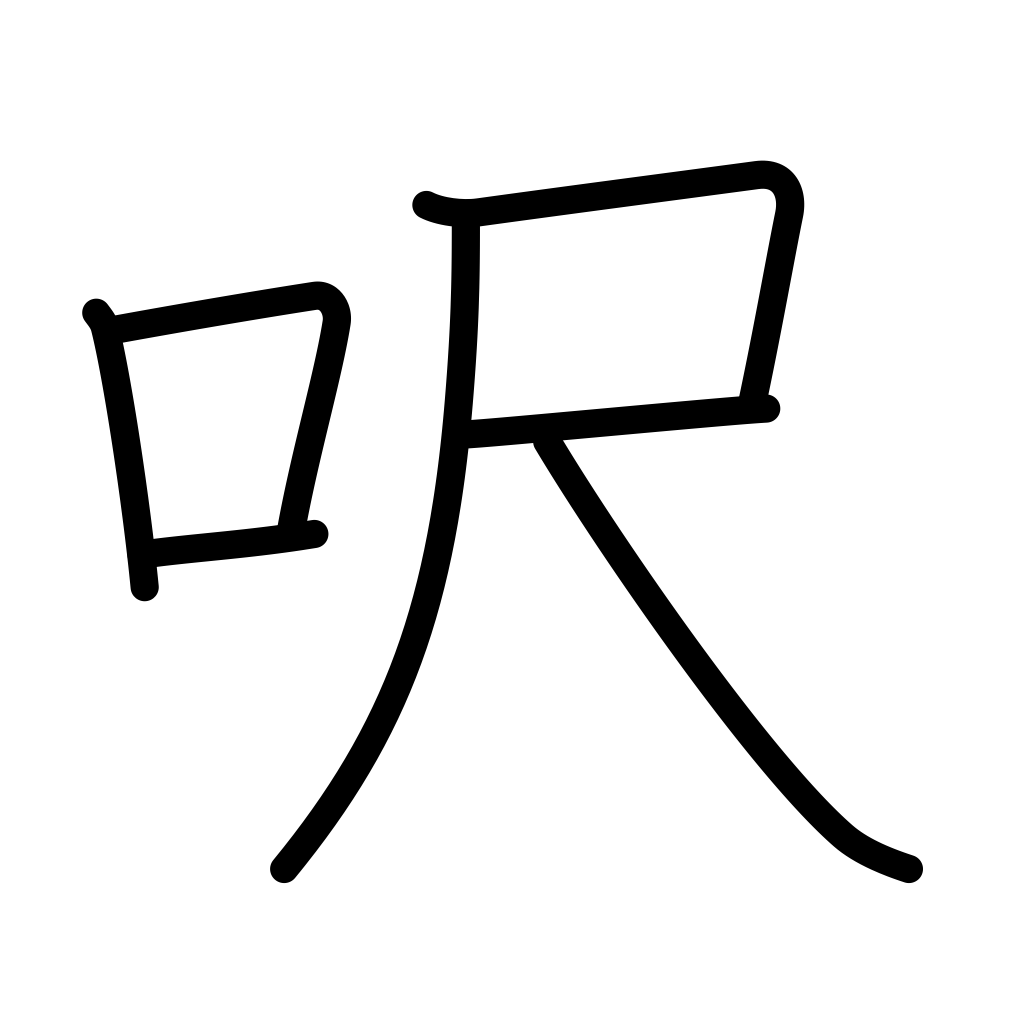
Meaning: foot